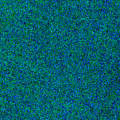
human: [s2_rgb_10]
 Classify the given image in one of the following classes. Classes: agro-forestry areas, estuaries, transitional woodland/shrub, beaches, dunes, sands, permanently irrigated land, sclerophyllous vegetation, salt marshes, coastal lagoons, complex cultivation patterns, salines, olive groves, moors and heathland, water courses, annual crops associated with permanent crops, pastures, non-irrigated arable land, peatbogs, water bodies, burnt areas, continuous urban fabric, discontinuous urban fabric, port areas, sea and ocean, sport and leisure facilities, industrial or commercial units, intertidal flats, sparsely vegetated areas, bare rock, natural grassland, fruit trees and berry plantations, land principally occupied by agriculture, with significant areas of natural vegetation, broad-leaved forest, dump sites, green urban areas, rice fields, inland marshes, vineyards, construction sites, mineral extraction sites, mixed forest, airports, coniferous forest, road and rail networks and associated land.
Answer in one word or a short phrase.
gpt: sea and ocean